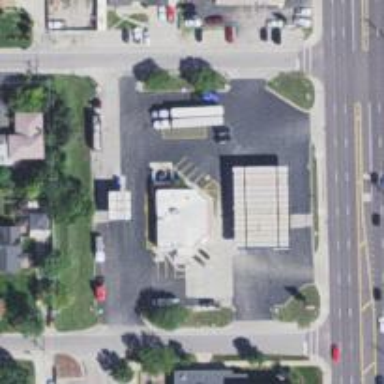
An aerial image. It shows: Convenience shop.